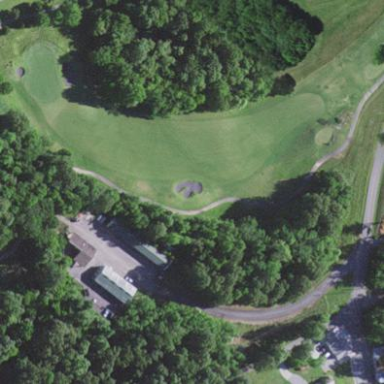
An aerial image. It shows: Rough grassy area used for golf.